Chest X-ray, PA view. Patient: 59 years old, sex M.
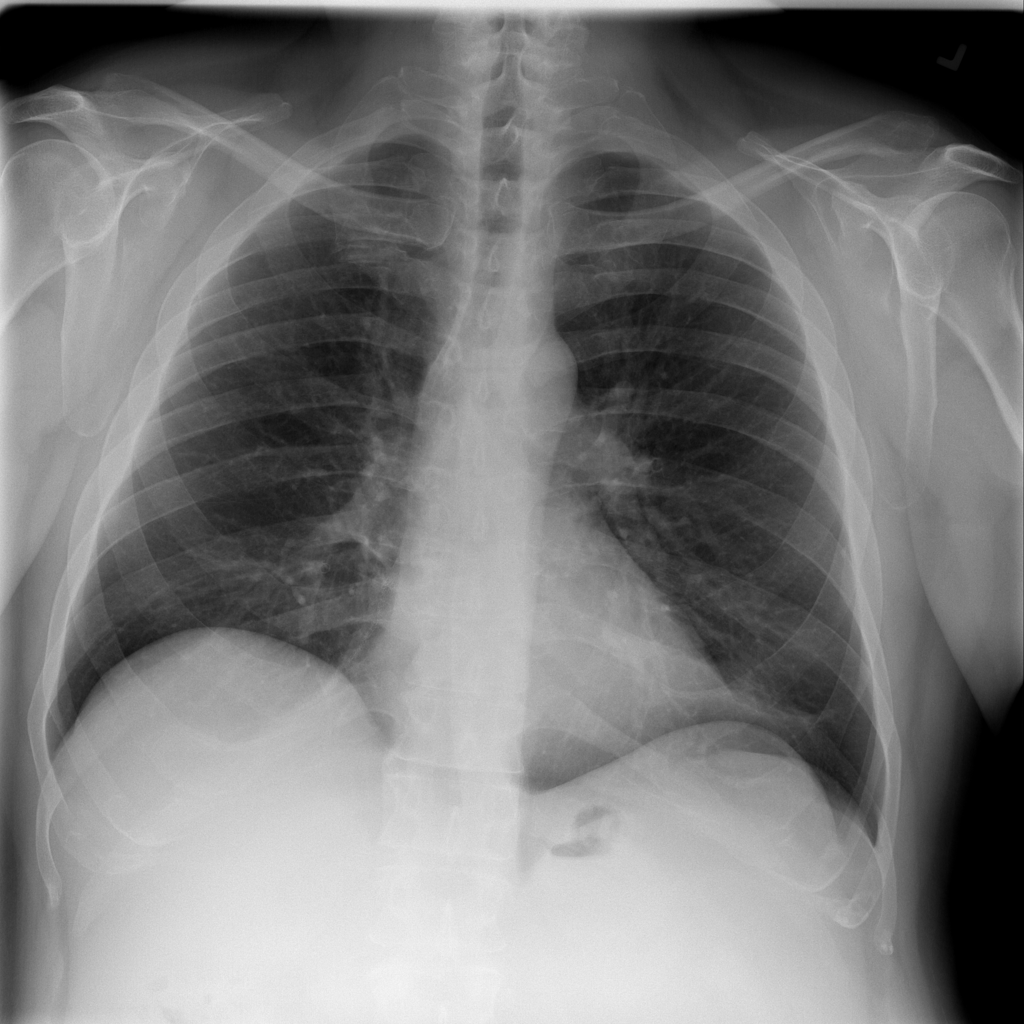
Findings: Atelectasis